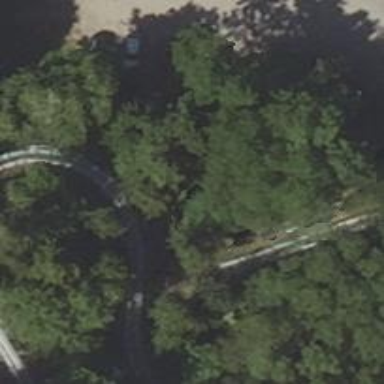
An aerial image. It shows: Bridge for narrow gauge railway.